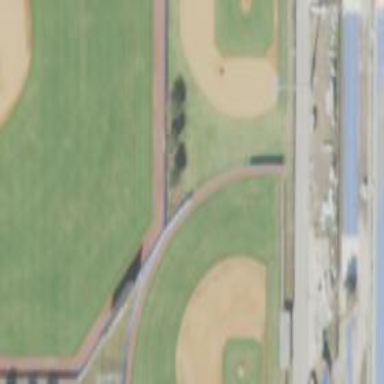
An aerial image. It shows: Baseball pitch for leisure land activities.